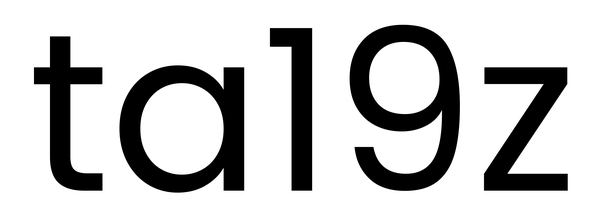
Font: Poppins-Regular